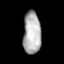
Tissue: prostate
Cell type: Endothelial cells
Senescence score: 0.2989
Nuclear area (px): 735
Mean DAPI intensity: 177.027